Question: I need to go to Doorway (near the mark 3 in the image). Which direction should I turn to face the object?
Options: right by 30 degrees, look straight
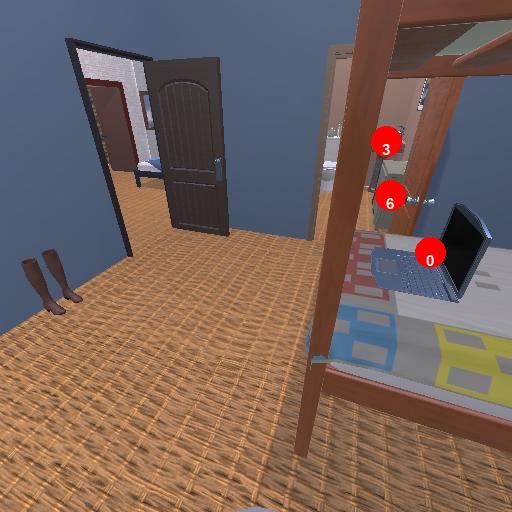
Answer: right by 30 degrees